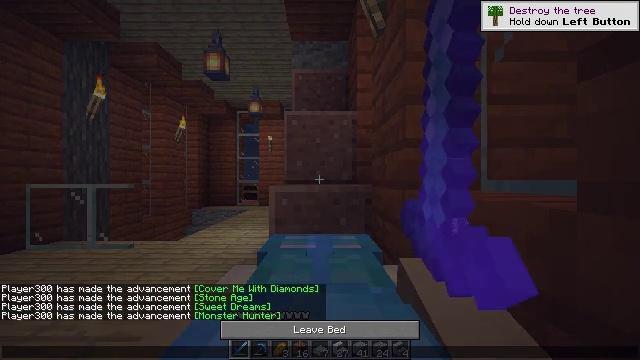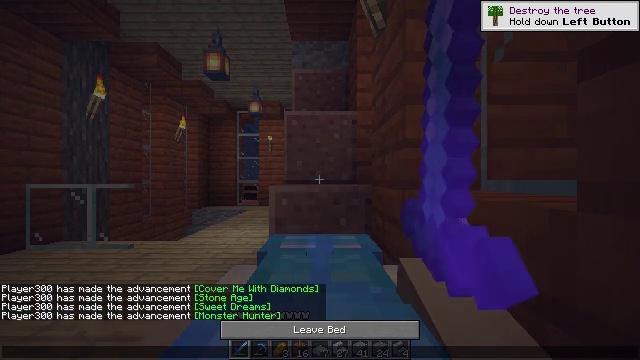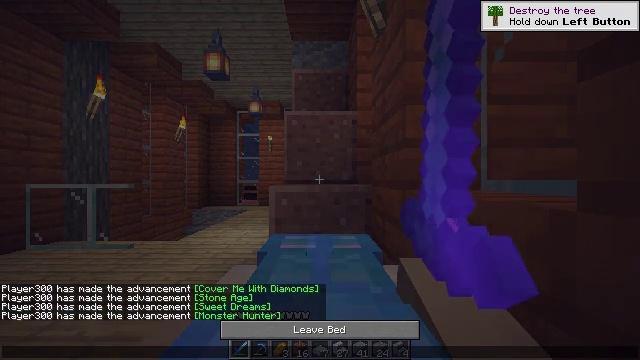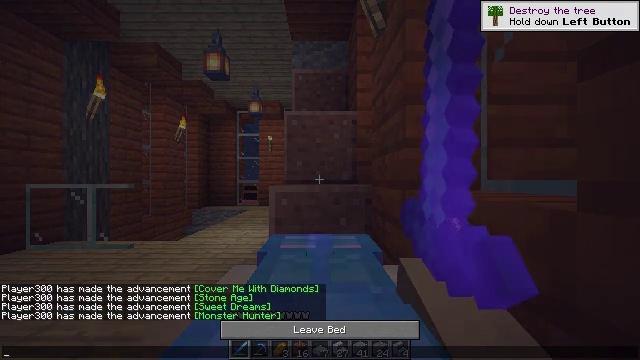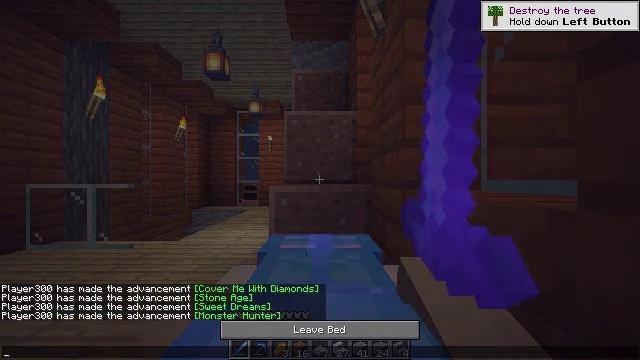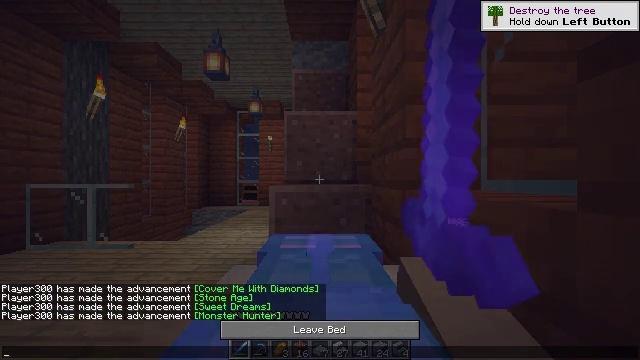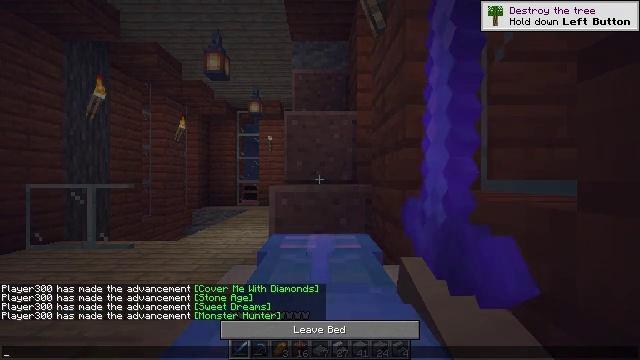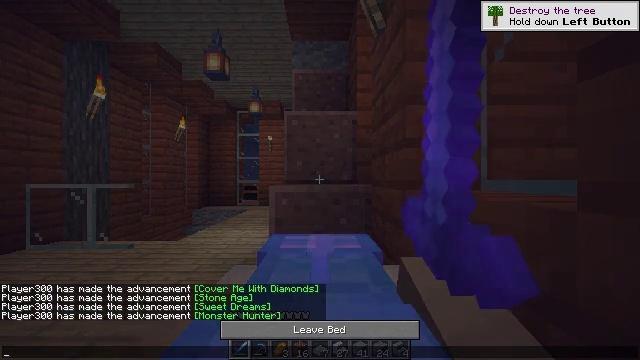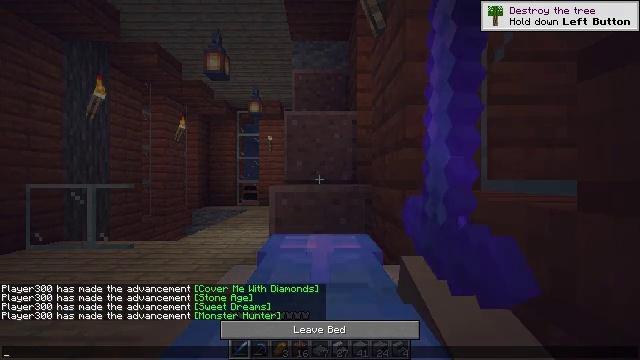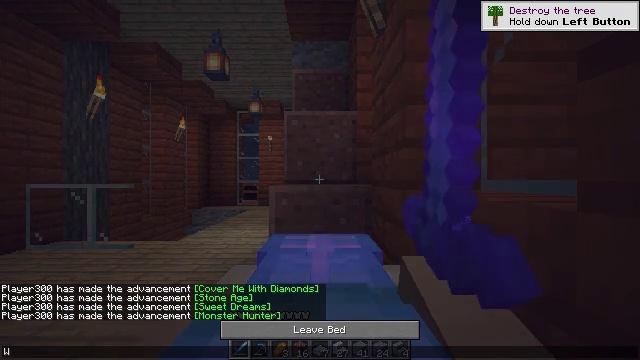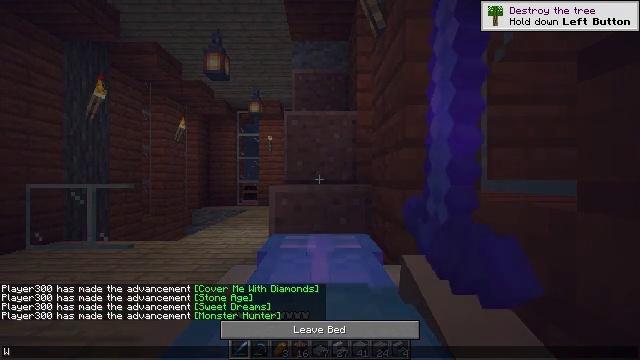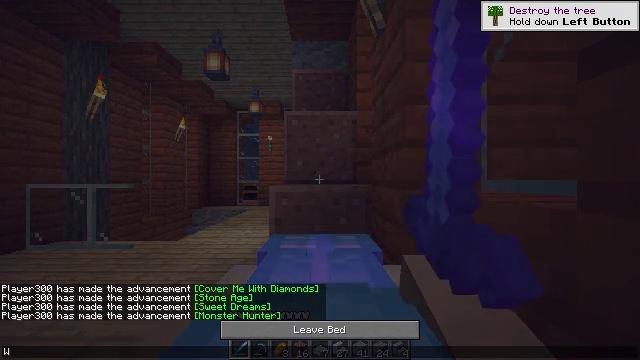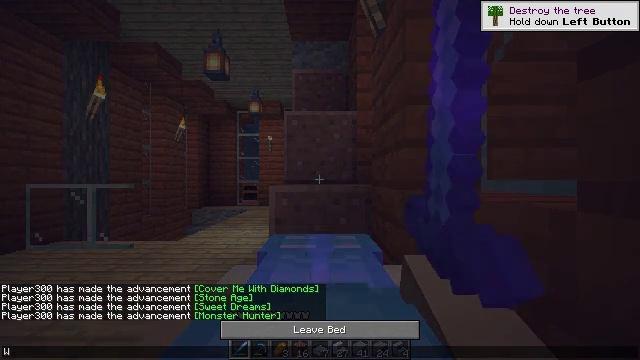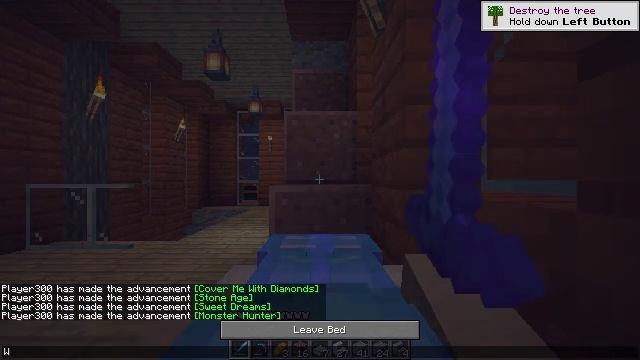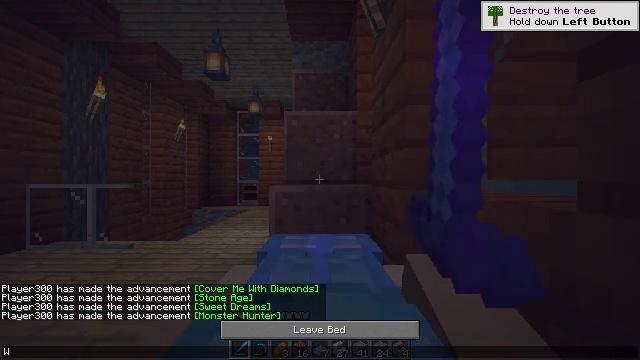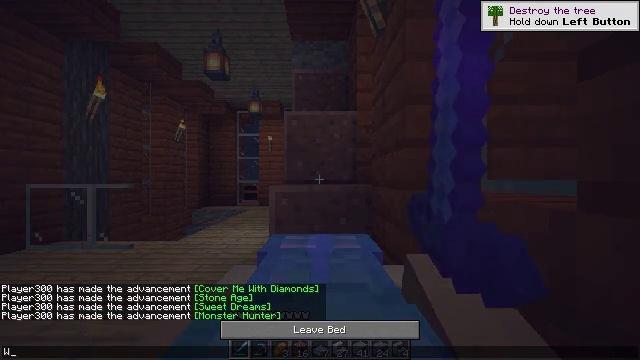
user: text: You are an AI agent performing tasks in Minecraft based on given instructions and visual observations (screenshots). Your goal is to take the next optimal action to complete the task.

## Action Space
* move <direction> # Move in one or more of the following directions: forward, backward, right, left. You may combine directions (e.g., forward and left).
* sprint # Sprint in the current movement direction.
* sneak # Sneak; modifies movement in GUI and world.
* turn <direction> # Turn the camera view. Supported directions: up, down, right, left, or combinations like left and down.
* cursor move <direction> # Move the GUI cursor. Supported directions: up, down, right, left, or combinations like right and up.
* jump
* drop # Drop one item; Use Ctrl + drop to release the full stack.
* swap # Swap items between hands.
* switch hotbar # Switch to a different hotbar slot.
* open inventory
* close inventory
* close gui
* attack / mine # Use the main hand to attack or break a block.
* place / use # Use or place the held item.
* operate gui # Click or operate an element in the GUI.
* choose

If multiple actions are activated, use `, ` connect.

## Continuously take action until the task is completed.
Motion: motion action
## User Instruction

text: Collect the dead bush from dry areas.
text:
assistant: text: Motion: no_op
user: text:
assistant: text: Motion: no_op
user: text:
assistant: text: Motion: no_op
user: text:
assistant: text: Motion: no_op
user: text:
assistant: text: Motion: no_op
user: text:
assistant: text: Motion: cursor move right
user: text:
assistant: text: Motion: cursor move right and down
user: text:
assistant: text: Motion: cursor move right and down
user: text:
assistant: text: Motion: move forward
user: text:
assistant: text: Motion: move forward
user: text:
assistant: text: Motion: move forward
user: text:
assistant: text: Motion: move forward
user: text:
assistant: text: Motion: move forward
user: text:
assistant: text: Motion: move forward
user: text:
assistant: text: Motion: move forward
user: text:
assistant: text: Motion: no_op
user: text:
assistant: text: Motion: no_op
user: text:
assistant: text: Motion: no_op
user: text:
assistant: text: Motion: no_op
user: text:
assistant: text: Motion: no_op
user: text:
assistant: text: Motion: no_op
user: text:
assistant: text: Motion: no_op
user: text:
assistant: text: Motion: no_op
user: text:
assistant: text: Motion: no_op
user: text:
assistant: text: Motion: no_op
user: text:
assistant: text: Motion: no_op
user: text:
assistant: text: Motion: no_op
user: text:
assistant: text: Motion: no_op
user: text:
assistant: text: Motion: no_op
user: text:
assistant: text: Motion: no_op